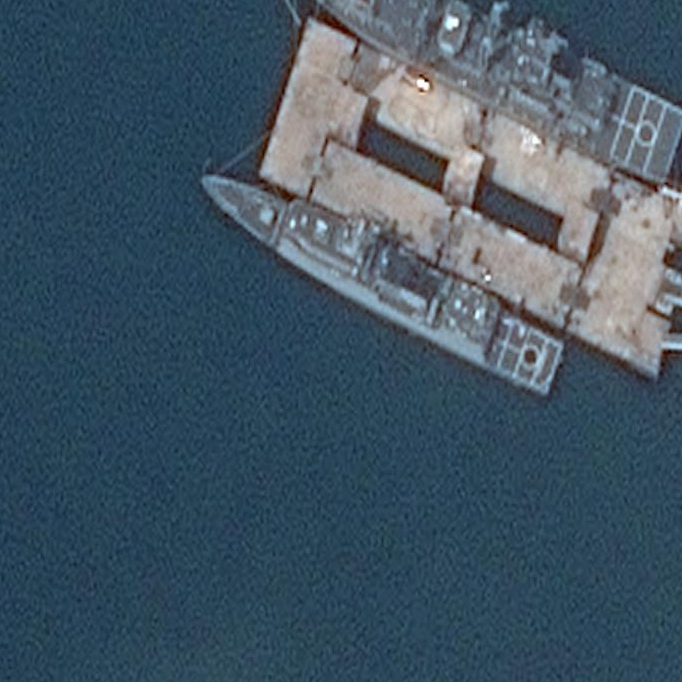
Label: destroyer